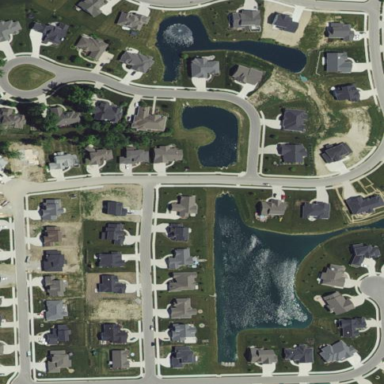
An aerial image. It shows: Residential neighbourhood.